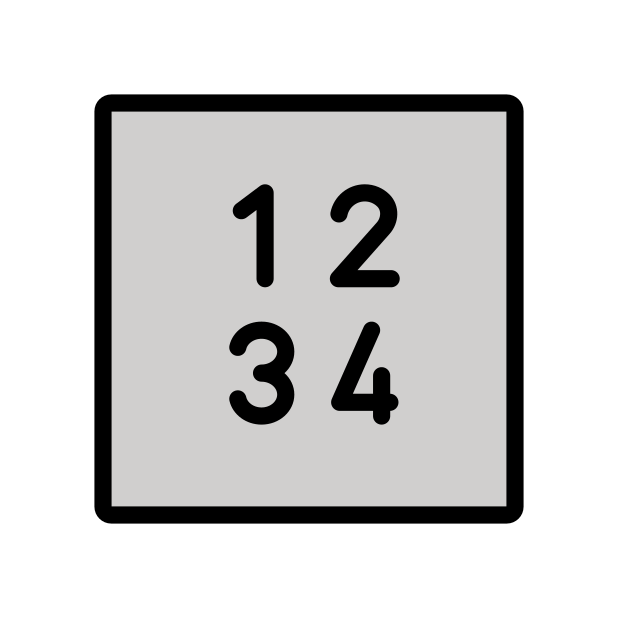
input numbers